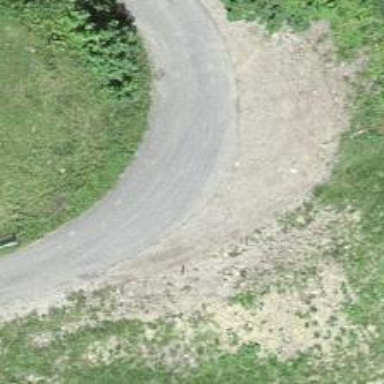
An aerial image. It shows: Paved driveway track with Grade 1 surface.